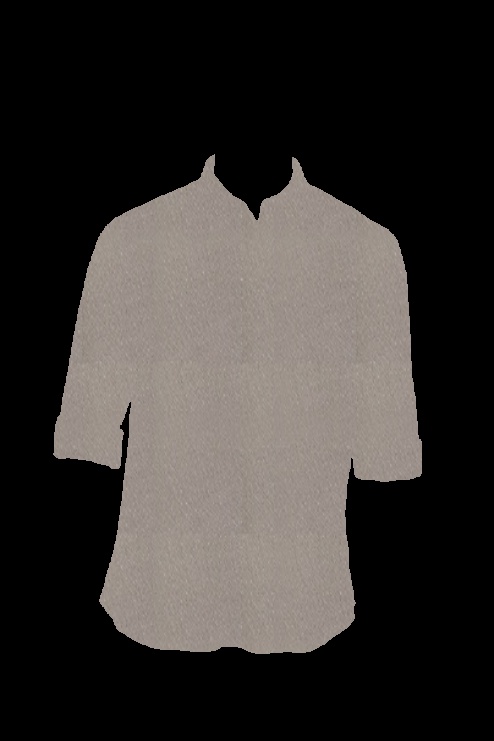
grey slim fit tee